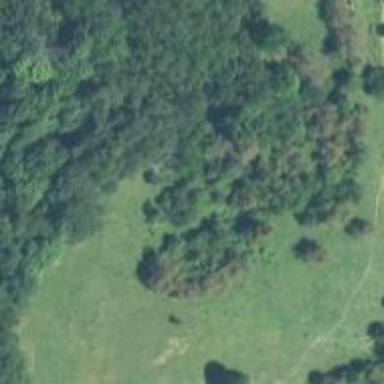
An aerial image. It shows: Beautiful woodland area.